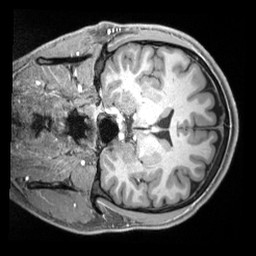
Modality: T1w
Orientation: coronal
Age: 24
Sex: male
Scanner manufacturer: siemens
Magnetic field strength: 3 T
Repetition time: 2.4 s
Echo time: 0.00226 s